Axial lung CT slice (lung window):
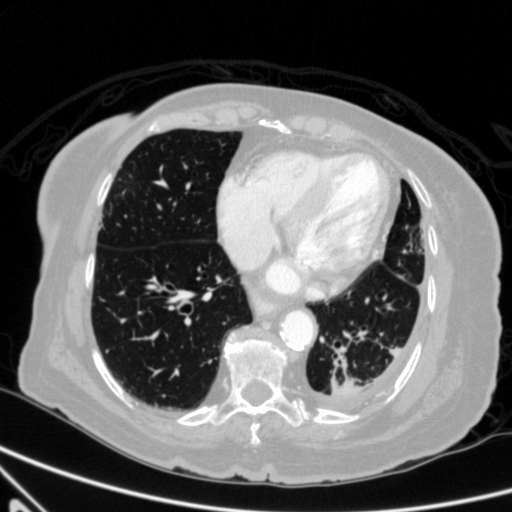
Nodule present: no